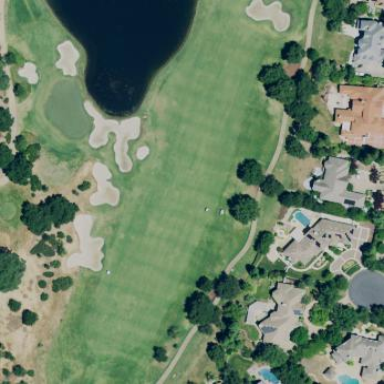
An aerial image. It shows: Grassy area designated as golf fairway.